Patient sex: F
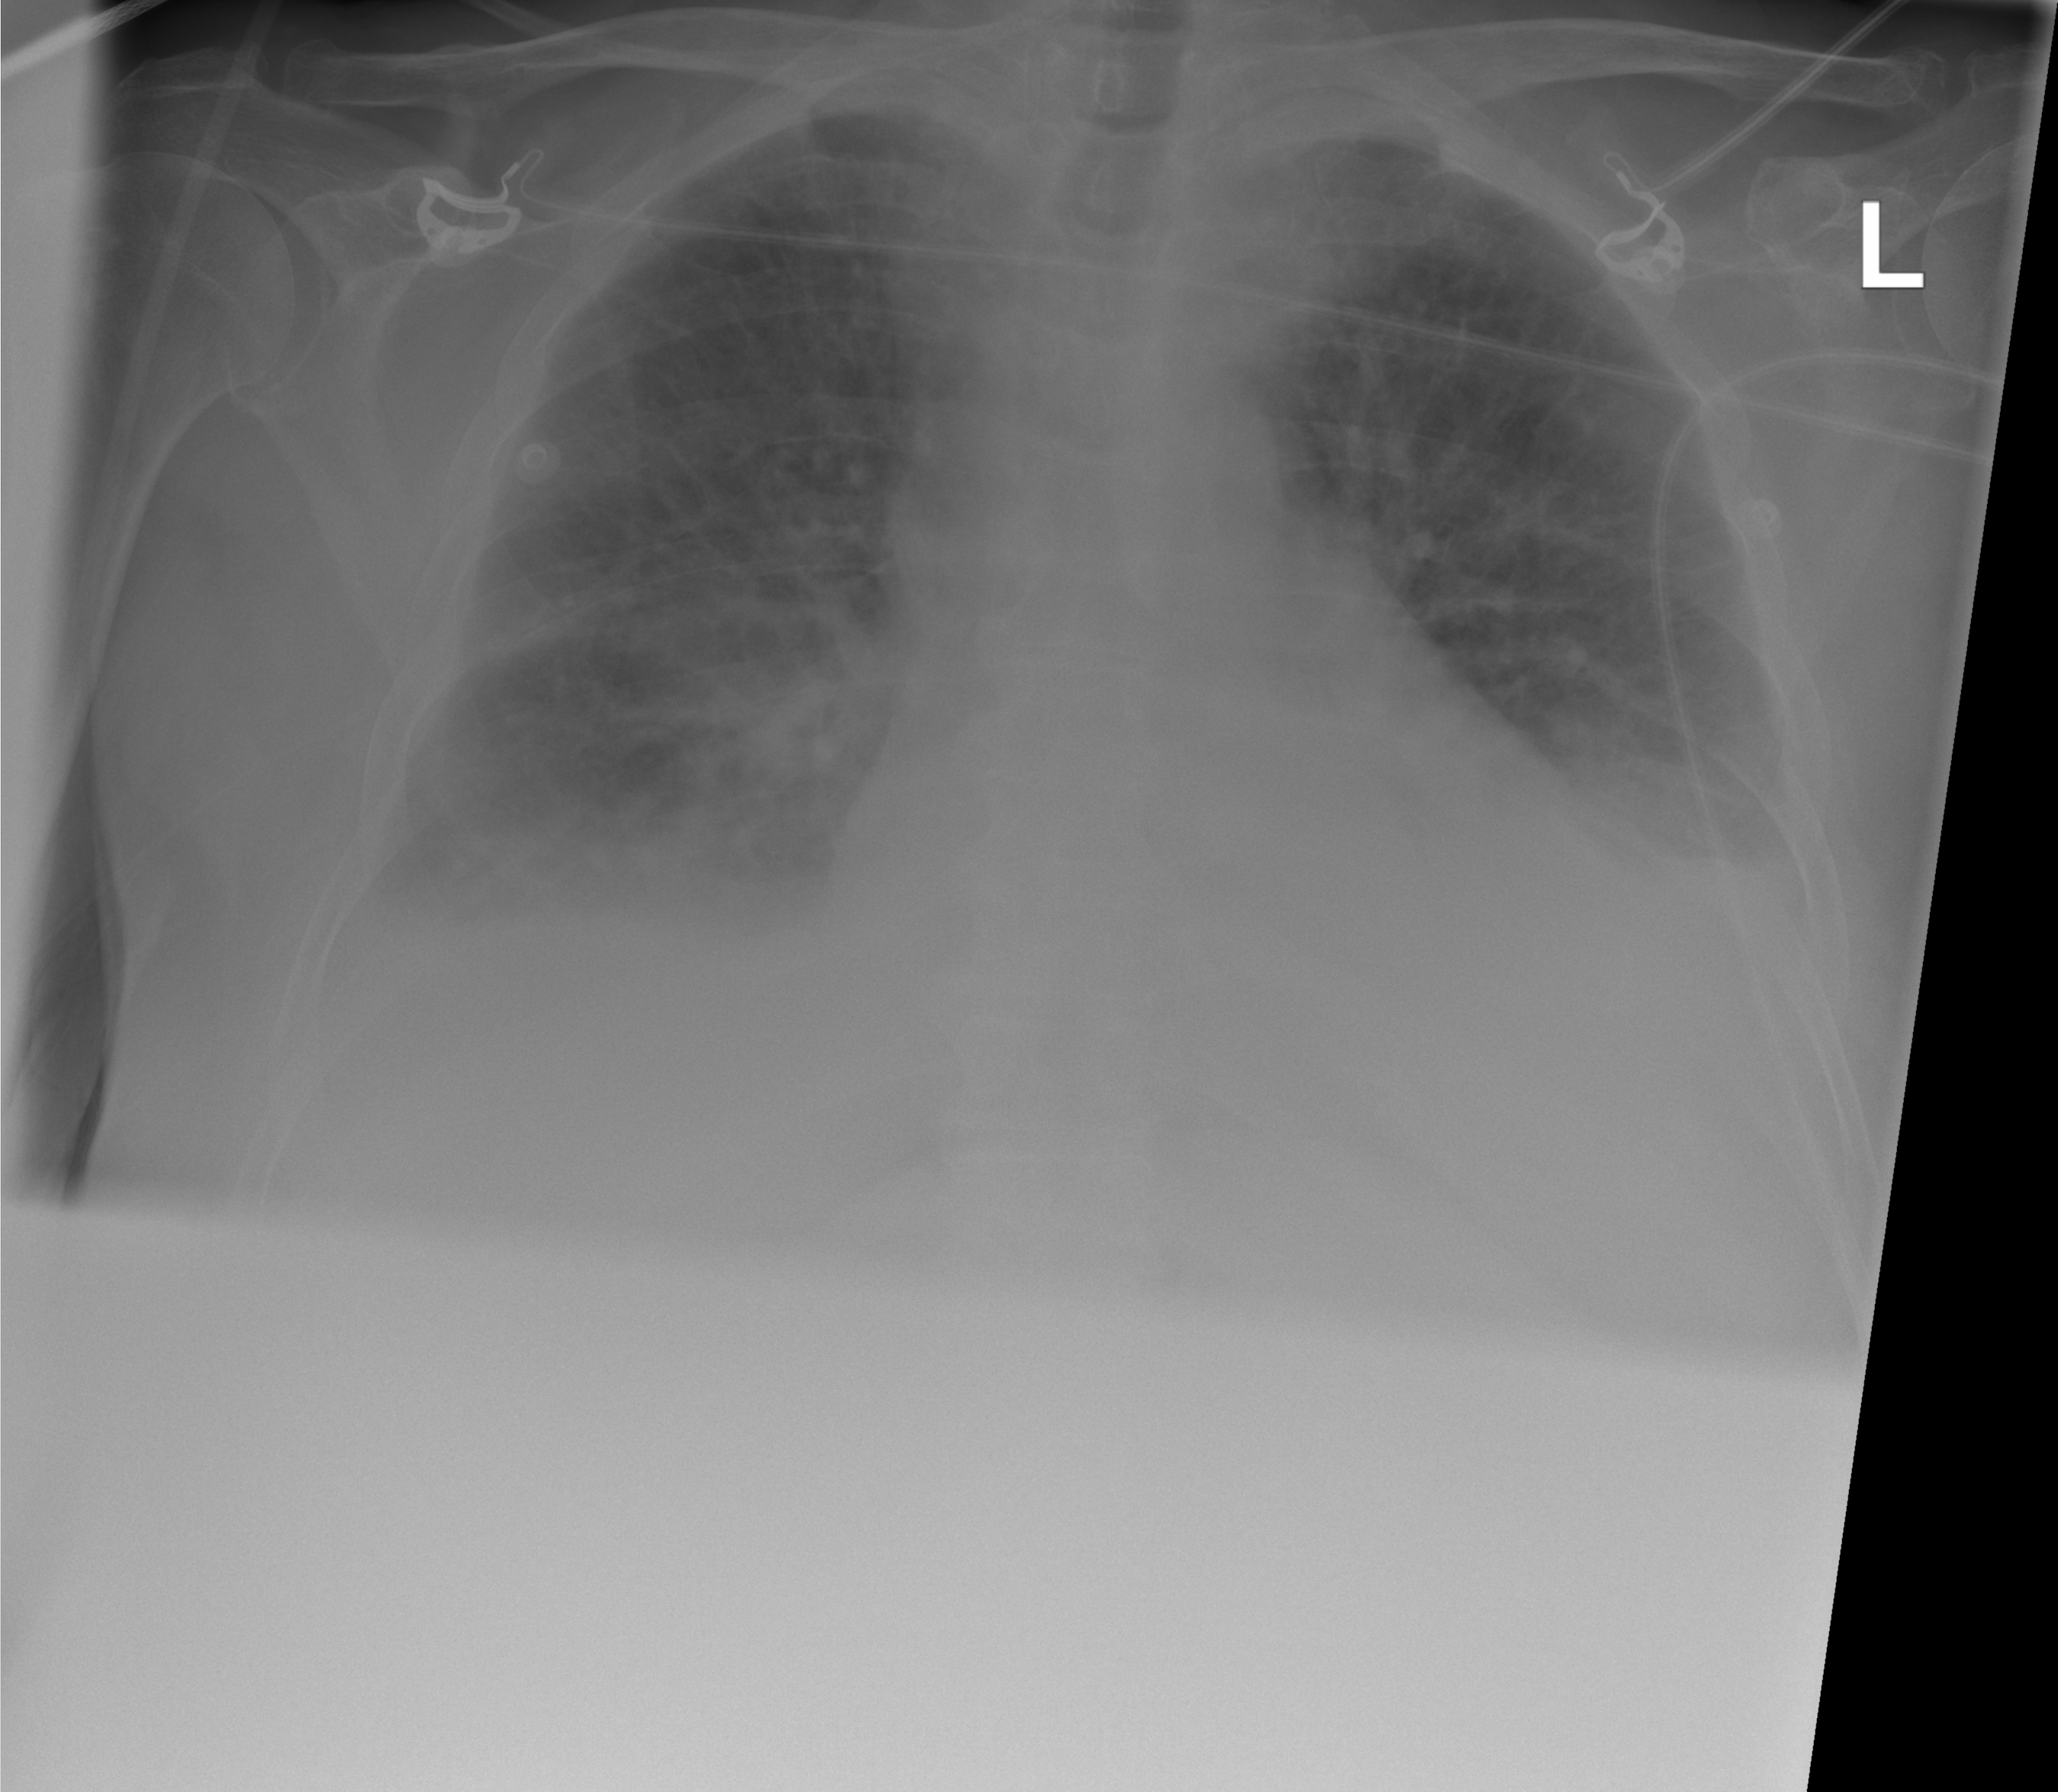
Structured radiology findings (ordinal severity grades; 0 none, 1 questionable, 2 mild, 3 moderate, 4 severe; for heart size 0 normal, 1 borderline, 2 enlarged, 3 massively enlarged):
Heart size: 2
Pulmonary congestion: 3
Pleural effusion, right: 2
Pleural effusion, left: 3
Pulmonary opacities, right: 0
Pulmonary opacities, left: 0
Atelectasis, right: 2
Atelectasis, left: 2